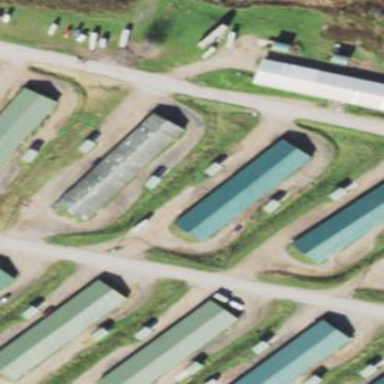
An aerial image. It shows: Stable building.